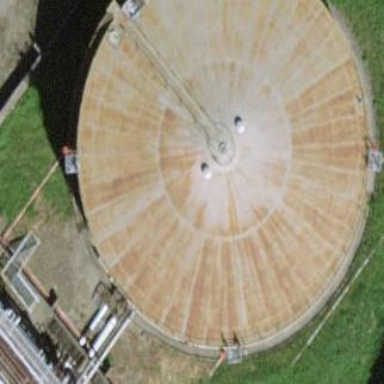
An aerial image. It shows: Storage tank created as man-made structure.